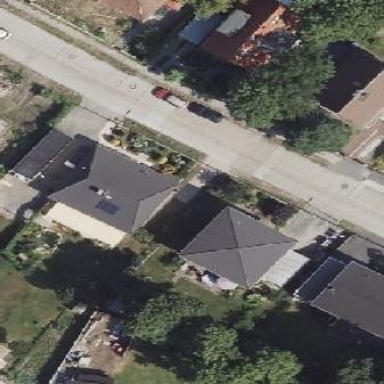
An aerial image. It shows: Detached building with hipped roof.